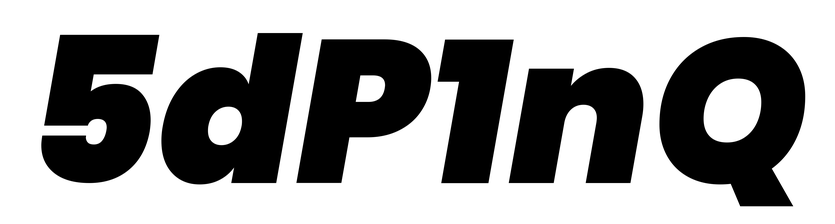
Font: Poppins-BlackItalic